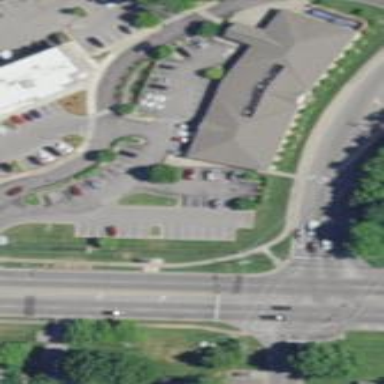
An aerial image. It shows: Parking area.